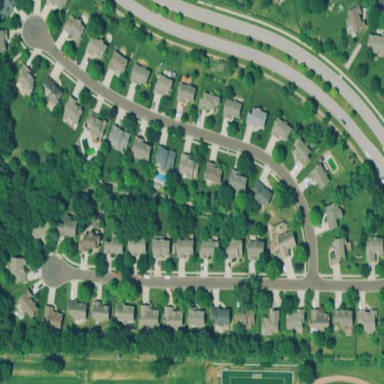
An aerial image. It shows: Residential area composed of single-family homes.